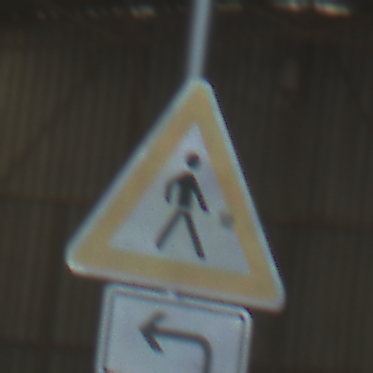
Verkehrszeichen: FussgaengerLinks
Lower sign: RichtungsangabeDurchPfeile2
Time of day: Midday
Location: Indoor (Urban)
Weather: NotSpecified
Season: NotSpecified
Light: Natural